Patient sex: F
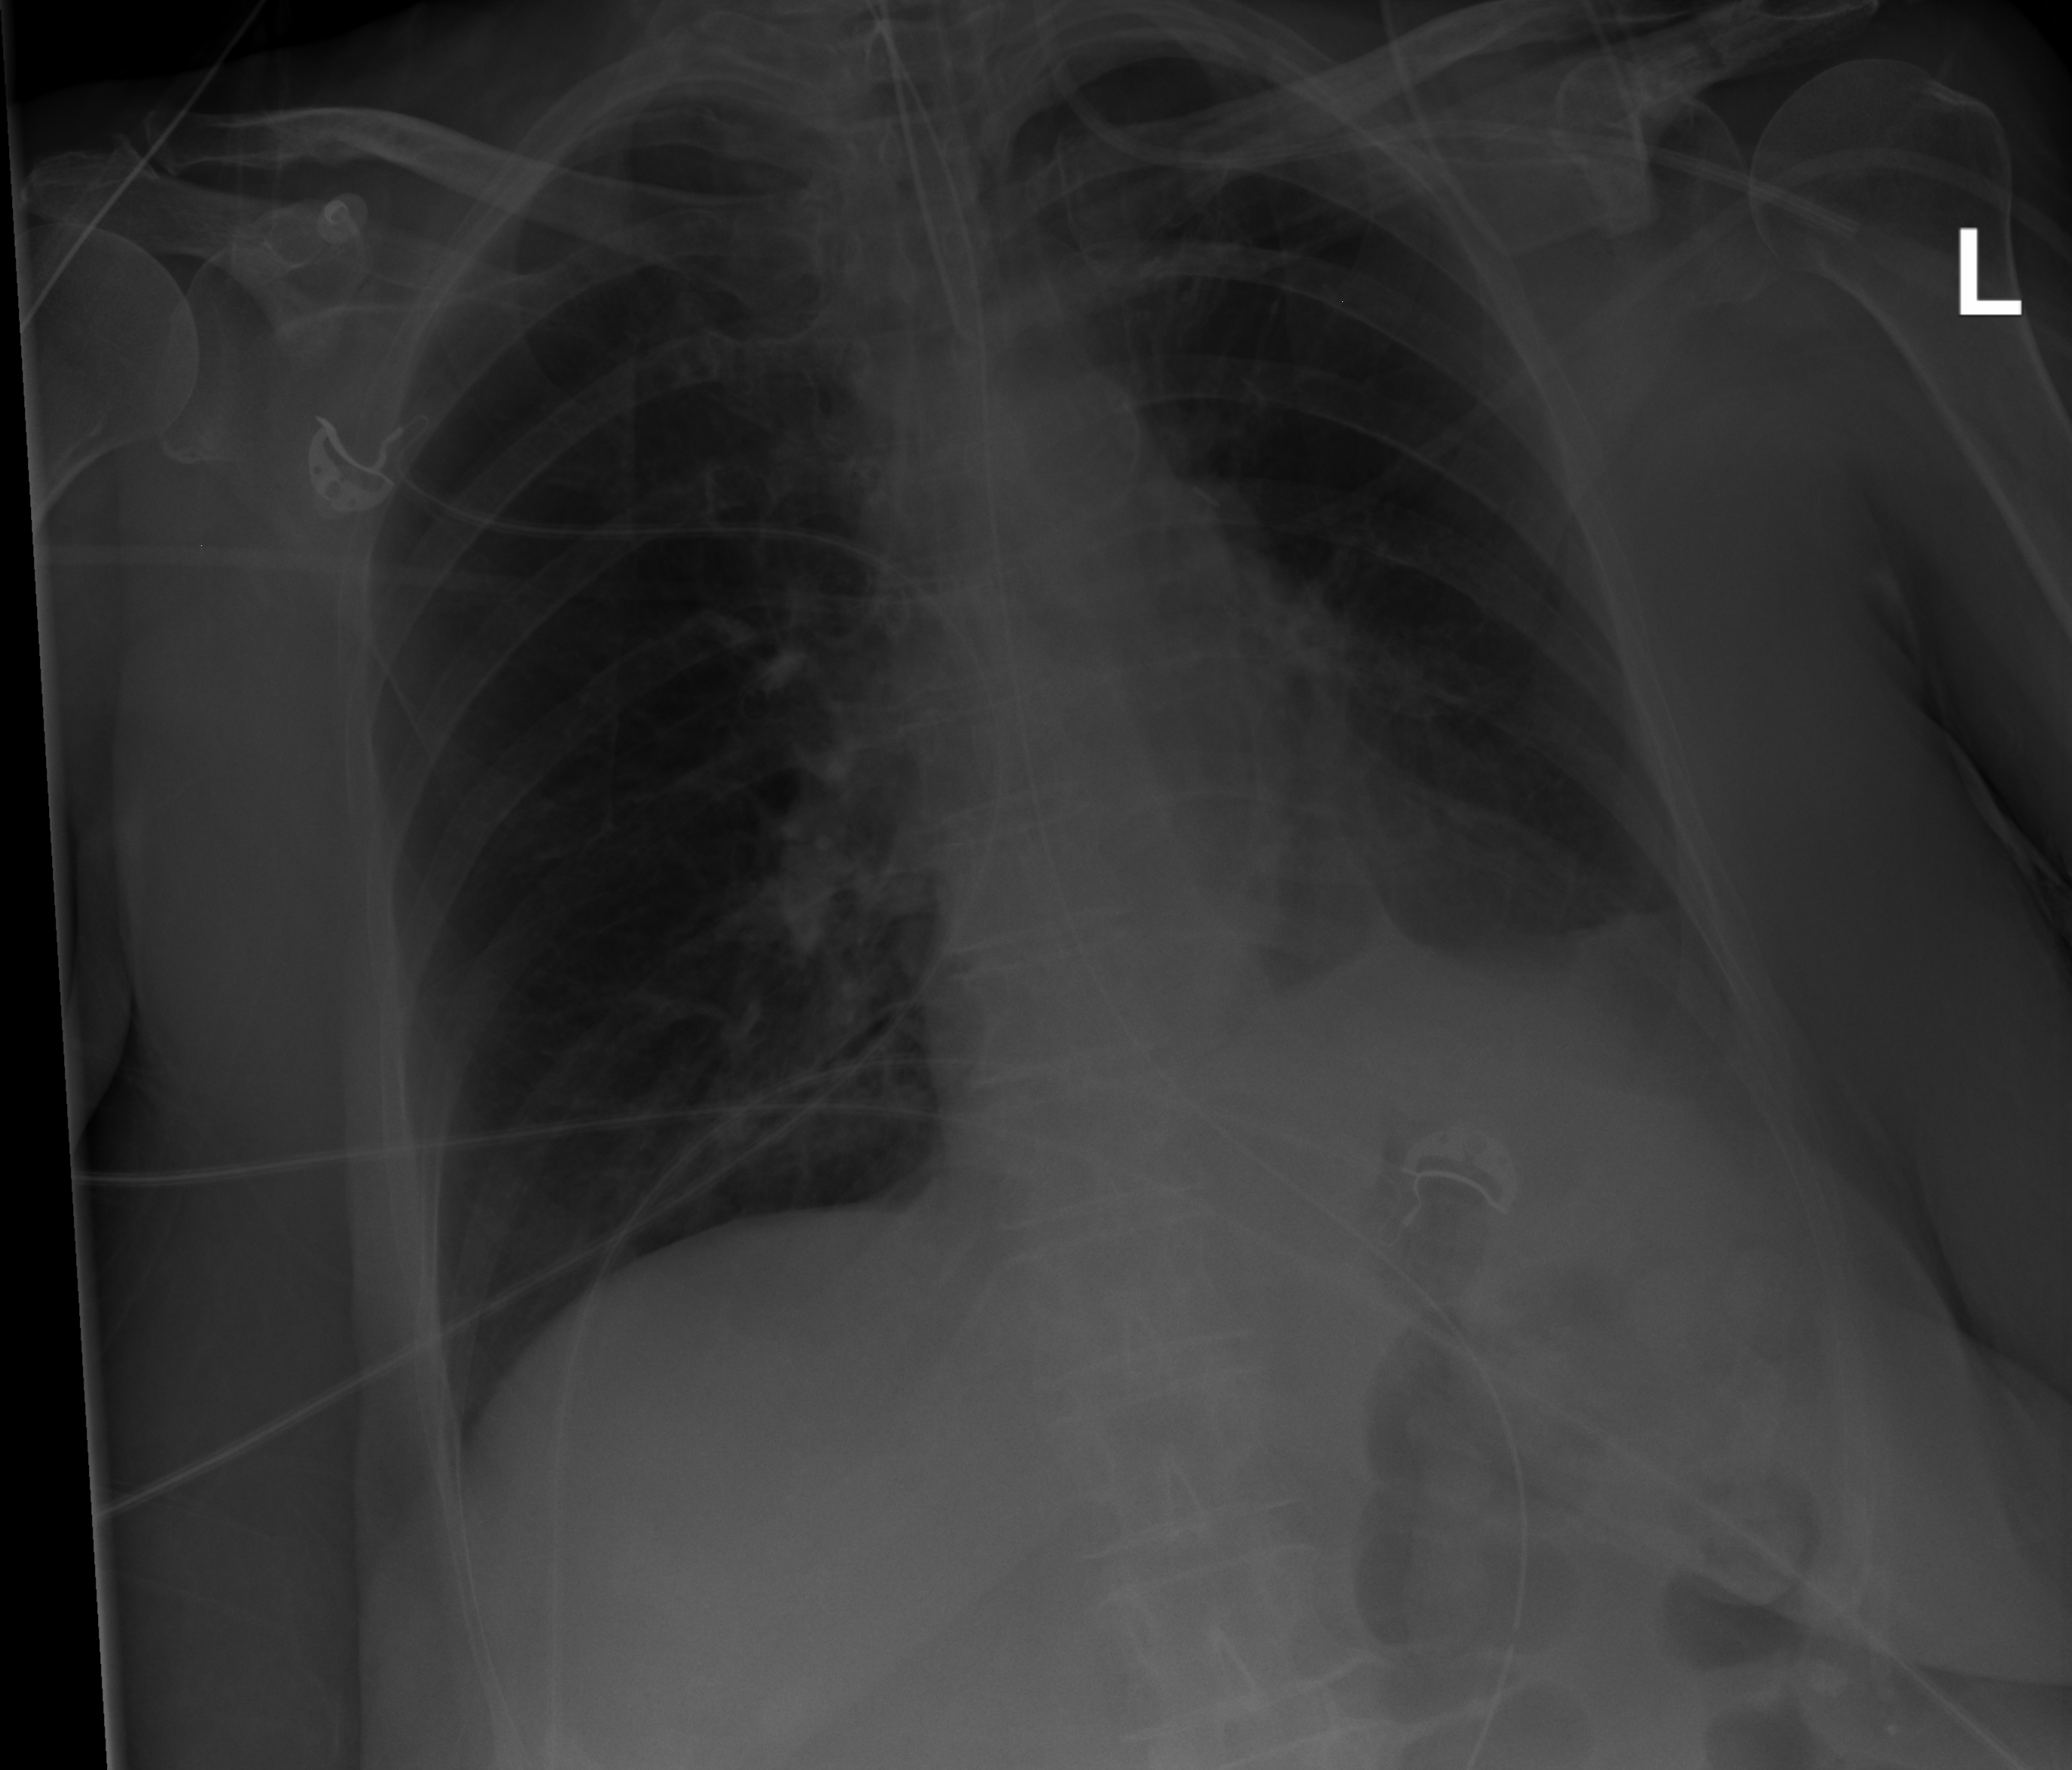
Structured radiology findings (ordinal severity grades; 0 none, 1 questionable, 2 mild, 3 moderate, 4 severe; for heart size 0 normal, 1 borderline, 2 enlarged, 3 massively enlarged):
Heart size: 0
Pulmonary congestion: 0
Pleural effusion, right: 0
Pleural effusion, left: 0
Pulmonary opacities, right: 0
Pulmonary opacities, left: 0
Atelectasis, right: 0
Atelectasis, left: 1